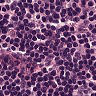
Metastatic tissue present: no